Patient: sex F, age 58
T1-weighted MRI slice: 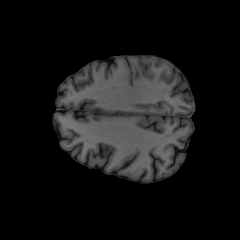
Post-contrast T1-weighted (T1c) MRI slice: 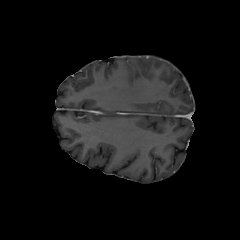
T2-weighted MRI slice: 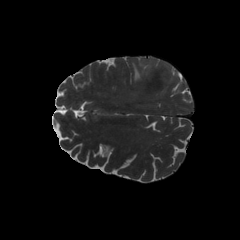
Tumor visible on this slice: yes
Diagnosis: Glioblastoma, IDH-wildtype
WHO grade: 4